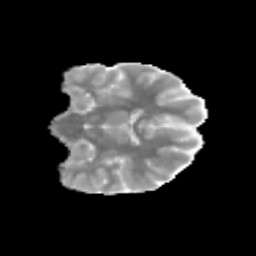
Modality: MD
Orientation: coronal
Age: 12
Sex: female
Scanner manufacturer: siemens
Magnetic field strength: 3 T
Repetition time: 3.8 s
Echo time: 0.07 s